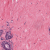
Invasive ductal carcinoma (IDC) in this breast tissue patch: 0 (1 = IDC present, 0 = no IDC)